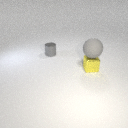
large gray rubber sphere above small yellow metal cube